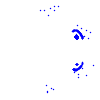
Particle: electron